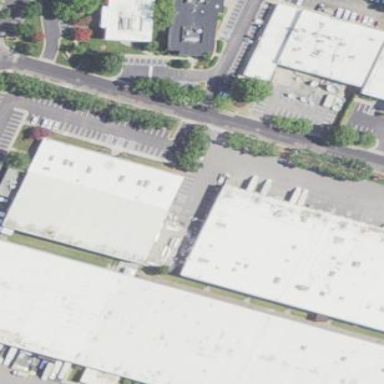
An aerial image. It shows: Commercial building.